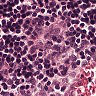
Metastatic tissue present: no